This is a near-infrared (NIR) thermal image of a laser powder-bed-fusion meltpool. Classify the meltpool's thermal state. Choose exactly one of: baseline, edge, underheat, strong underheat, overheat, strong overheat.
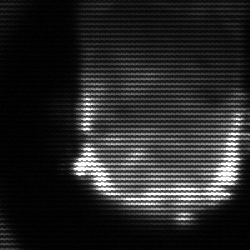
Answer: baseline